Question: I want the user to be able to choose the theme for a ggplot. I am a little shaky on non-standard evaluation, but I am guessing that that is what I am missing. Any advice appreciated.
'''
library(shiny)
library(ggplot2)
themes <- ls("package:ggplot2", pattern = "^theme_")
themes <- themes[themes != "theme_get" &
themes != "theme_set" &
themes != "theme_replace" &
themes != "theme_test" &
themes != "theme_update"]
themes <- paste0(themes, "()")
# Define UI for application that draws a histogram
ui <- fluidPage(
# Application title
titlePanel("Old Faithful Geyser Data"),
# Sidebar with a slider input for number of bins
sidebarLayout(
sidebarPanel(
sliderInput("bins",
"Choose bin width:",
min = 5,
max = 15,
value = 10
),
selectInput(
"theme",
"choose a theme",
themes,
selected = "theme_minimal()",
multiple = FALSE
)
),
# Show a plot of the generated distribution
mainPanel(
plotOutput("distPlot")
)
)
)
# Define server logic required to draw a histogram
server <- function(input, output) {
output$distPlot <- renderPlot({
ggplot(faithful, aes(waiting)) +
geom_histogram(binwidth = input$bins) +
labs(title = input$theme) +
input$theme
})
}
# Run the application
shinyApp(ui = ui, server = server)
#>
#> Listening on http://127.0.0.1:6760
#> Warning: Error in ggplot_add: Can't add 'input$theme' to a ggplot object.
'''

<URL>
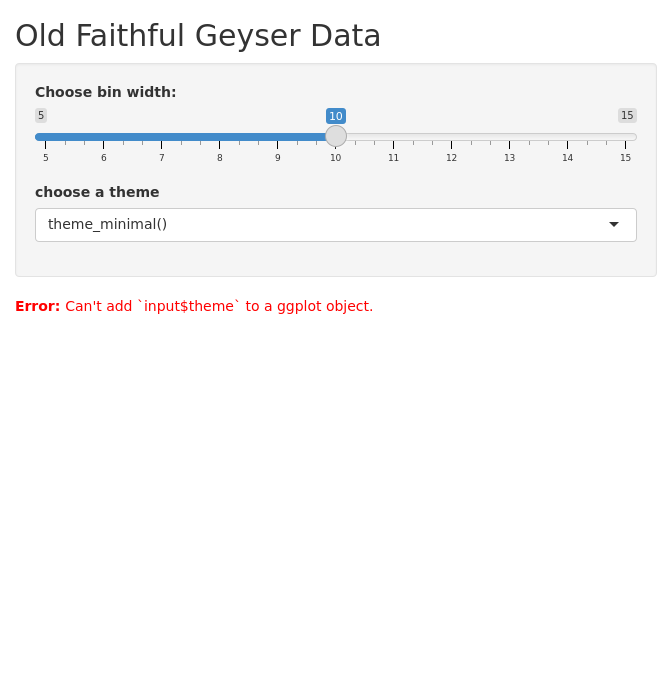
Answer: You can use 'get()' to get the function from its name:
'''
server <- function(input, output) {
output$distPlot <- renderPlot({
ggplot(faithful, aes(waiting)) +
geom_histogram(binwidth = input$bins) +
labs(title = input$theme) +
get(gsub("\(\)","",input$theme))()
})
'''
And you can avoid the 'gsub' if you omit to add parenthesis in the theme list